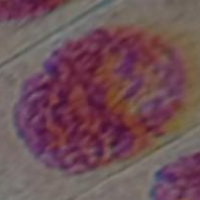
Label: prophase